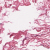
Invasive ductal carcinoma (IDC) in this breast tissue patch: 0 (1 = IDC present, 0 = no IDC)